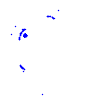
Particle: electron